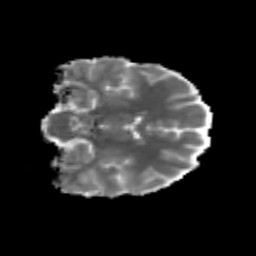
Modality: MD
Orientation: coronal
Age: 25
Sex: female
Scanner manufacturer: siemens
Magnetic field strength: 3 T
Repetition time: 3.5 s
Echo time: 0.125 s